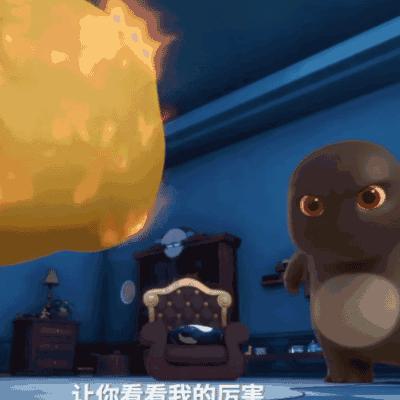
Label: nailong